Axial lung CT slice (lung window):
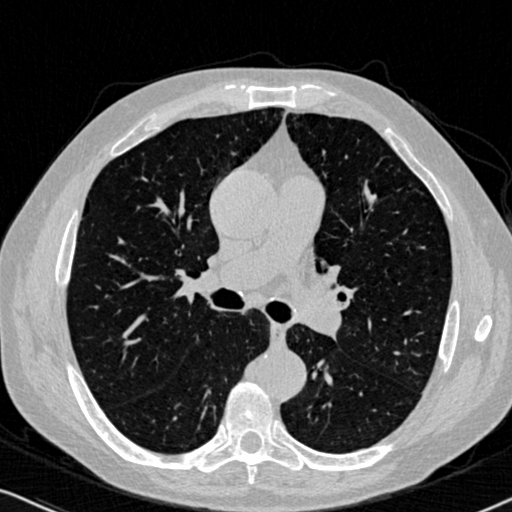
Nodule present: no